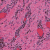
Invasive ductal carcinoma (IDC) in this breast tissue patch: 0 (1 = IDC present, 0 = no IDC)